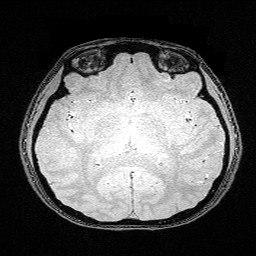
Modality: FLASH
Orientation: coronal
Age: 23
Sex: female